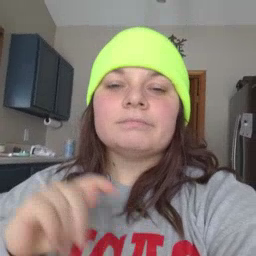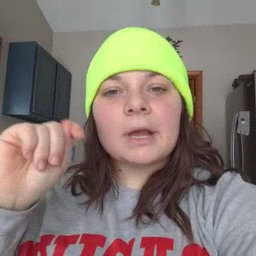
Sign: potty